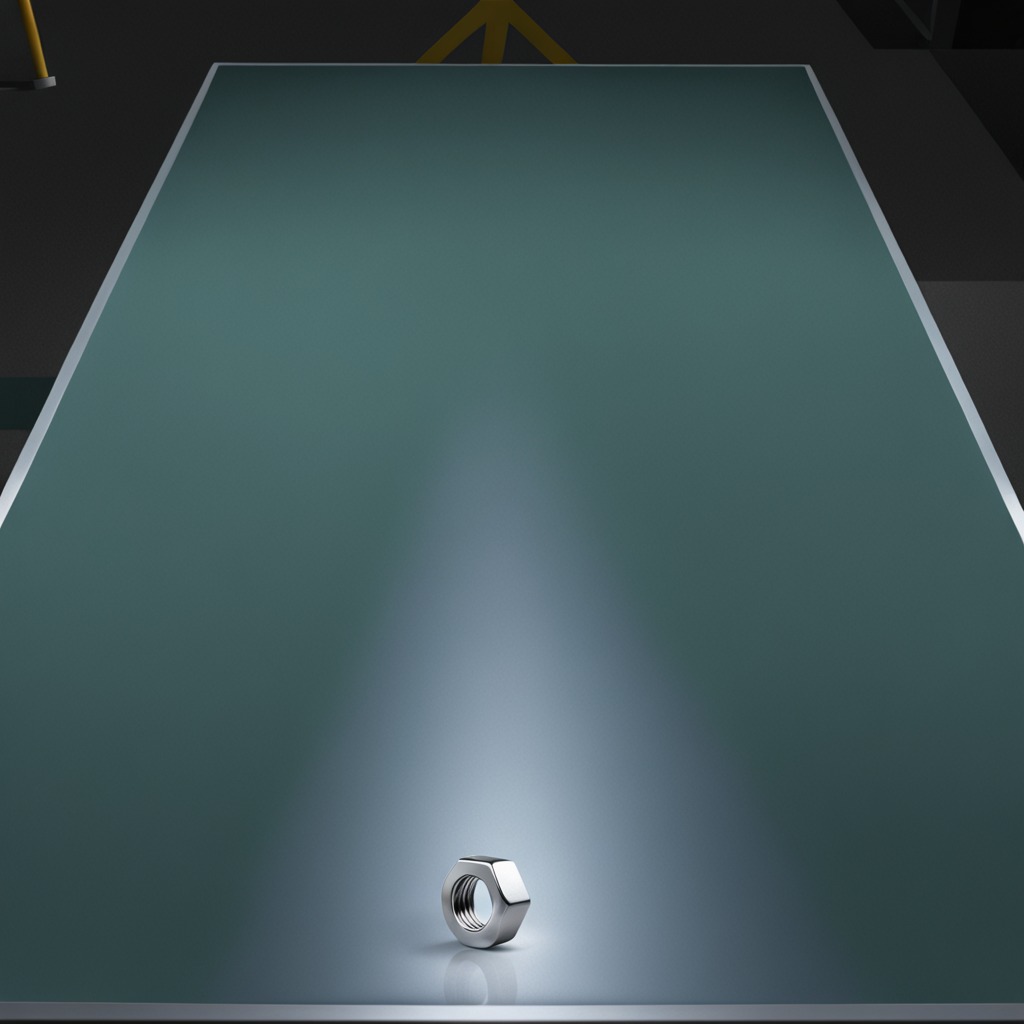
A metal nut lies on the clean empty table in a railway signal maintenance room.